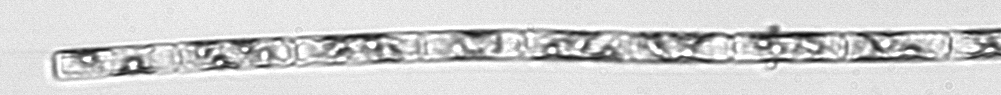
Label: Guinardia_delicatula